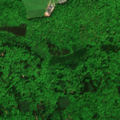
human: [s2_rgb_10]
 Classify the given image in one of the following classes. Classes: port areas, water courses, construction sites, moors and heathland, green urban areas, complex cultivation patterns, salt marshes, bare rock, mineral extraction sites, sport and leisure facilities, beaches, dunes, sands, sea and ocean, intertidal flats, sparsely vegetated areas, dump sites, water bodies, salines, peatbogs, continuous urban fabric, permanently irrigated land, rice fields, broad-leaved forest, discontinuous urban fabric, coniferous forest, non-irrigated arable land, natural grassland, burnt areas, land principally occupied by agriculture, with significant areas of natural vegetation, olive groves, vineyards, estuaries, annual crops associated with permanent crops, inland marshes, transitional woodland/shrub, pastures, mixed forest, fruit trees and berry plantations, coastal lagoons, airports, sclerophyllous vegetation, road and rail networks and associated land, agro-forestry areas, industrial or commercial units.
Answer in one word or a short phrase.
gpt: complex cultivation patterns, broad-leaved forest, mixed forest